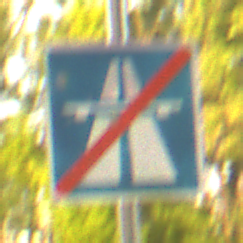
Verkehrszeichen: EndeAutbahn
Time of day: SunriseSunset
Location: Outdoor (RoadRail)
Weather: Clear
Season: NotSpecified
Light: Natural